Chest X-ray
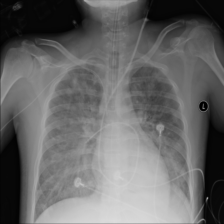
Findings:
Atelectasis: negative
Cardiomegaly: negative
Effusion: negative
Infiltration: negative
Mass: negative
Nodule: negative
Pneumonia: negative
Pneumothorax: negative
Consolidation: negative
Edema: positive
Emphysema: negative
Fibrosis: negative
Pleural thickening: negative
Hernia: negative